Question: I'd like to achieve something like the picture below for my logo but only the black rectangle would be an image, I'd like the text to be real text.
I tried the code below (see also jsfiddle <URL> but not sure if this is a clean and efficient manner to achieve this?
Many thanks
'''
<div id="header">
<div id="logo">
<div class="name">Dave Black</div>
<div class="address">Address in Paris</div>
<div class="job">Job</div>
</div>
</div
'''
CSS:
'''
/***********/
/*! Reset */
/***********/
* {
margin: 0;
padding: 0;
border: 0;
}
Html, body {
margin: 0;
padding: 0;
background: #fff;
font-family:'Open Sans', sans-serif;
}
/************/
/*! Header */
/************/
#header {
width: 100%;
height: 280px;
}
#logo {
float: left;
margin-left: 20px;
color: #000;
height: 95px;
font-size: 20px;
background-image: url("http://farm9.staticflickr.com/<PHONE>0_7b6127e243_s.jpg");
background-repeat: no-repeat;
}
#logo .name {
padding-left:90px;
color: red;
}
#logo .address {
padding-left:90px;
color: green;
}
#logo .job {
padding-left:90px;
color: purple;
}
'''

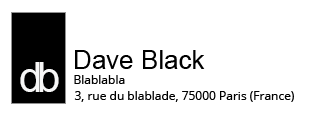
Answer: Save yourself some CSS, and make adding other fields easier, by including the padding in the container, not on the 'name', etc. lines. The background image will stay in place.
'''
#logo {
float: left;
margin-left: 20px;
color: #000;
height: 95px;
font-size: 20px;
background-image: url("http://farm9.staticflickr.com/<PHONE>0_7b6127e243_s.jpg");
background-repeat: no-repeat;
padding-left: 90px;
}
#logo .name {
color: red;
}
#logo .address {
color: green;
}
#logo .job {
color: purple;
}
'''
Also, unless you plan on using 'name', 'address' and 'job' classes elsewhere, there's no reason to qualify them here:
'''
.name {
color: red;
}
.address {
color: green;
}
.job {
color: purple;
}
'''
Updated fiddle: <URL>